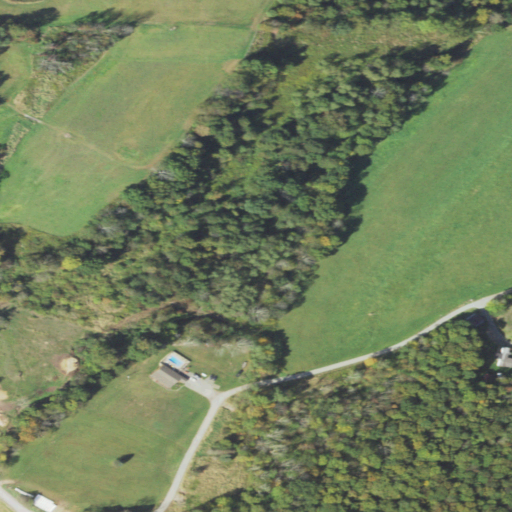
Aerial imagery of valley in Pennsylvania named Negro Hollow containing pasture, deciduous forest, mixed forest, grassland, open development, and low intensity development